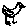
Label: bird